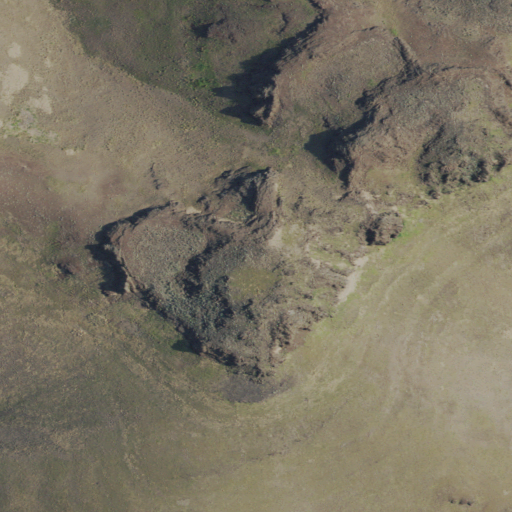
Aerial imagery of mountain in Oregon named Bowden Hills containing grassland and shrub